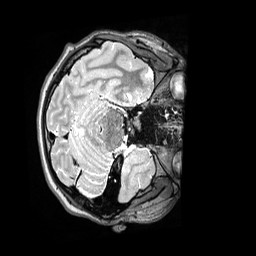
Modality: T2w
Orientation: axial
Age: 19
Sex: male
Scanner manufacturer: siemens
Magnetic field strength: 3 T
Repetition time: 3.2 s
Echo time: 0.408 s